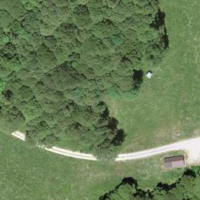
EUNIS habitat code: 41
Species observed at this site:
Fagus sylvatica